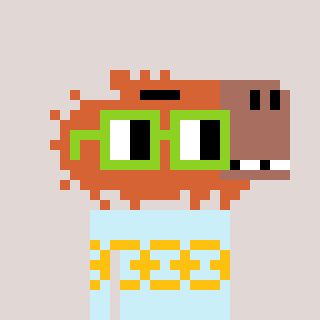
a pixel art character with square light green glasses, a capybara-shaped head and a cold-colored body on a warm background